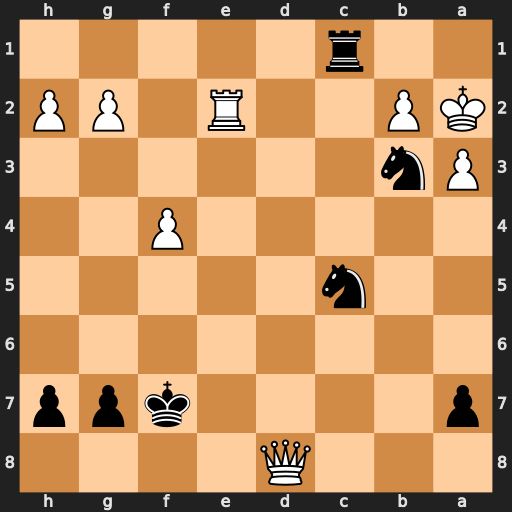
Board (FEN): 3Q4/p4kpp/8/2n5/5P2/Pn6/KP2R1PP/2r5
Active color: b
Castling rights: -
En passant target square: -
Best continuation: Ra1#